Question: I am using <URL> tutorial for displaying silder menu and working pretty well.
Now I would like to know for one particular listview item I need to display dialog with yes or no buttons. So I'm new to this. Can anyone help me out with this?
This is what my slider menu looks like and as you can see If I click the third item I need to display dialog as shown

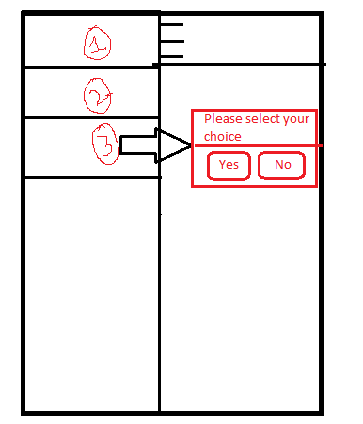
Answer: If you are following this tutorial, then change your displayView(int position) method in MainActivity to this:
'''
private void displayView(int position) {
// update the main content by replacing fragments
Fragment fragment = null;
switch (position) {
case 0:
fragment = new HomeFragment();
break;
case 1:
fragment = new FindPeopleFragment();
break;
case 2:
AlertDialog.Builder alertDialogBuilder = new AlertDialog.Builder(
MainActivity.this);
// set title
alertDialogBuilder.setTitle("Alert");
// set dialog message
alertDialogBuilder
.setMessage("Pelase select your choice")
.setCancelable(false)
.setPositiveButton("Yes",new DialogInterface.OnClickListener() {
public void onClick(DialogInterface dialog,int id) {
//do whatever you want to do when user clicks ok
}
})
.setNegativeButton("No",new DialogInterface.OnClickListener() {
public void onClick(DialogInterface dialog,int id) {
// if this button is clicked, just close
// the dialog box and do nothing
dialog.cancel();
}
});
// create alert dialog
AlertDialog alertDialog = alertDialogBuilder.create();
// show it
alertDialog.show();
break;
case 3:
fragment = new CommunityFragment();
break;
case 4:
fragment = new PagesFragment();
break;
case 5:
fragment = new WhatsHotFragment();
break;
default:
break;
}
if (fragment != null) {
FragmentManager fragmentManager = getFragmentManager();
fragmentManager.beginTransaction()
.replace(R.id.frame_container, fragment).commit();
// update selected item and title, then close the drawer
mDrawerList.setItemChecked(position, true);
mDrawerList.setSelection(position);
setTitle(navMenuTitles[position]);
mDrawerLayout.closeDrawer(mDrawerList);
} else {
// error in creating fragment
Log.e("MainActivity", "Error in creating fragment");
}
}
'''